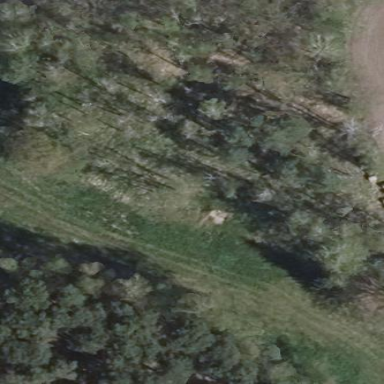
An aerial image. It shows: Forest area.